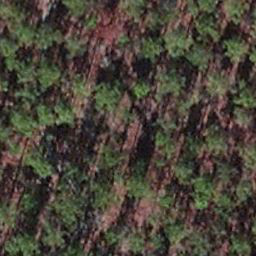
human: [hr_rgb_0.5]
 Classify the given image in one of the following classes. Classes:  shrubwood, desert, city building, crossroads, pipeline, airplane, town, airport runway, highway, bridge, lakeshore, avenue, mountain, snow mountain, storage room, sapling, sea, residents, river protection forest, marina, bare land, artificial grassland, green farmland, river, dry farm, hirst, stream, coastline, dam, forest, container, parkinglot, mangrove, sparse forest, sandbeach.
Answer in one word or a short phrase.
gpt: sapling